Question: I have an PNG image with a transparent area. It is a bit like a torn of checkout receipt with a zig-zag edge. It will sit at the bottom of a div with a white background to simulate a till receipt. I have tried this as follows.
'''
background: #ffffff url("../images/zigzag.png") bottom right no-repeat;
'''
But the background white fills right to the edge of the image

Aside from creating another div is there a way to stop the background colour going under the image?
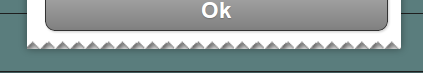
Answer: Adding another 'div' is probably the cleanest solution.
However, if the height of your 'div' is limited, you can instead make the background of the 'div' transparent and extend the top of the "ragged-edge" image with white pixels until it's tall enough that it always provides a white background to the main part of the 'div'.